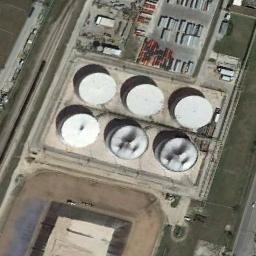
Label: storage_tank